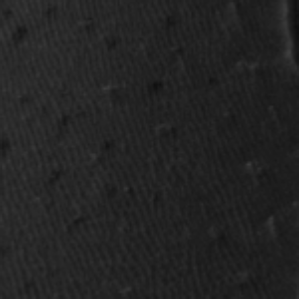
Label: frost